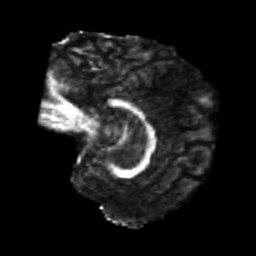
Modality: FA
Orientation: sagittal
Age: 26
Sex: male
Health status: healthy
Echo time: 0.074 s